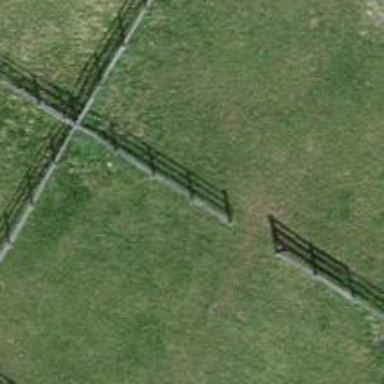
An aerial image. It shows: Fence.